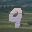
Label: 9